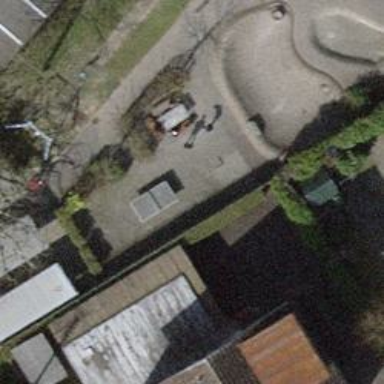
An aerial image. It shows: Pitch for leisure activities.